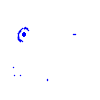
Particle: kaon